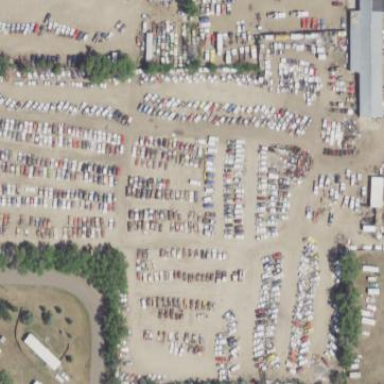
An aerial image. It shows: Industrial area designated as scrap yard.